Interaction volume radius: 5 \u00c5
Interaction volume height: 10 \u00c5
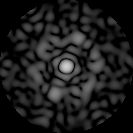
Disorder parameter: 0.7771